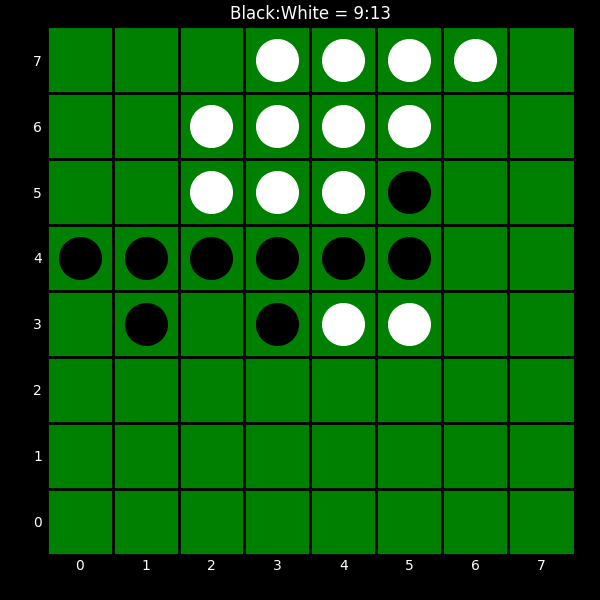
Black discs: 9
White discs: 13